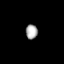
Tissue: prostate
Cell type: Fibroblasts
Senescence score: 0.6864
Nuclear area (px): 169
Mean DAPI intensity: 170.692